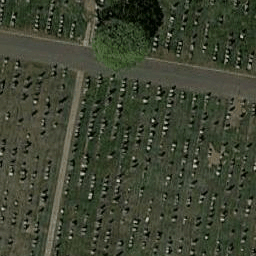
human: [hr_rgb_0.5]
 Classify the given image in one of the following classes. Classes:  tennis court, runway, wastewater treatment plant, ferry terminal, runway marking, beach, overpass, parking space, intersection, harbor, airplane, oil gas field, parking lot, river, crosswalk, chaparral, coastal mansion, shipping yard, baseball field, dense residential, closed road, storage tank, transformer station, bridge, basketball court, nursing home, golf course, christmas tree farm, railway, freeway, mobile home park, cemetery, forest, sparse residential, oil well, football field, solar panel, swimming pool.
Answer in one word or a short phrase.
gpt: cemetery